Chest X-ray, PA view. Patient: 54 years old, sex F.
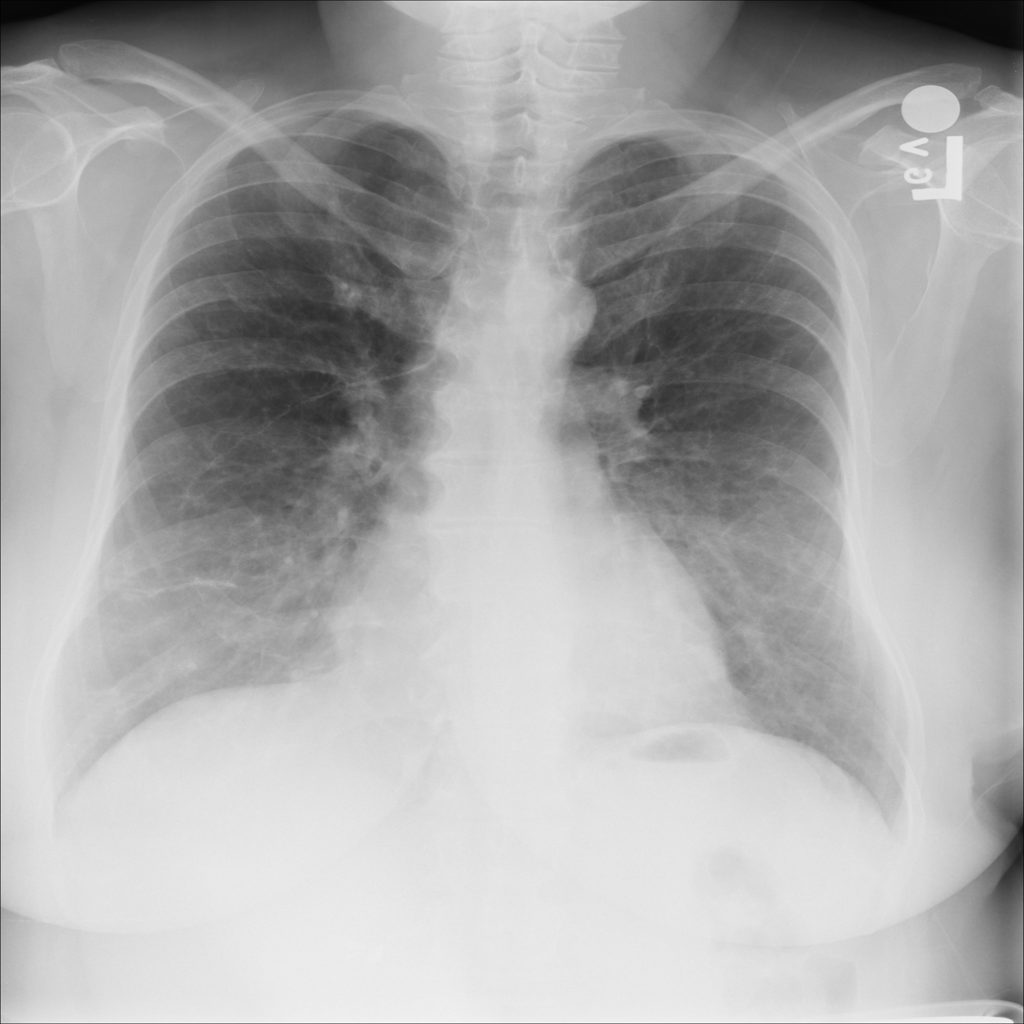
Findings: No Finding